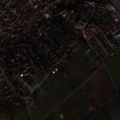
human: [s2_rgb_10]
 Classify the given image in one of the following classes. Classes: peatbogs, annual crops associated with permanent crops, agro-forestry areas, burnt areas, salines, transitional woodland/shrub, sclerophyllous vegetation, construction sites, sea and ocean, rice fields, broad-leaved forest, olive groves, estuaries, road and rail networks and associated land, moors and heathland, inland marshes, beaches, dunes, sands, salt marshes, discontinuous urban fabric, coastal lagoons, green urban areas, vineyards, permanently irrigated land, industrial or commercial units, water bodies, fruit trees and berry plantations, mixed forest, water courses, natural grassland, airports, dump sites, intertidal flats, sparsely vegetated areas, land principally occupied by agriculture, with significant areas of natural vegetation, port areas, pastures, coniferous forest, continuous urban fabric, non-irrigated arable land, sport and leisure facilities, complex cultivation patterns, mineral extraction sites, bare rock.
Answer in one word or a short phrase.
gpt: continuous urban fabric, discontinuous urban fabric, industrial or commercial units, non-irrigated arable land